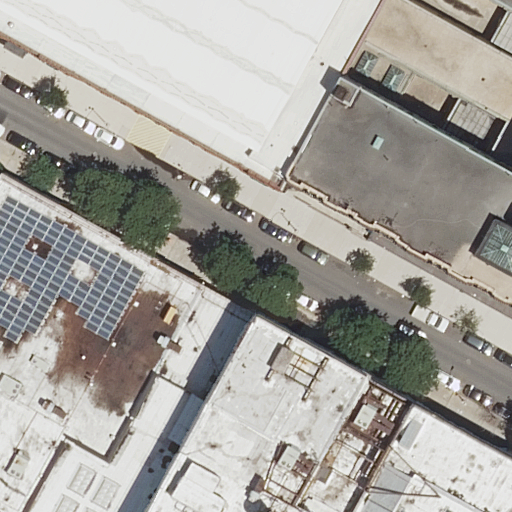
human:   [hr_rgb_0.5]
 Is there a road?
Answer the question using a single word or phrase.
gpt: yes

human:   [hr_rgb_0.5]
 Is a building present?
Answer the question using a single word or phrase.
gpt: yes

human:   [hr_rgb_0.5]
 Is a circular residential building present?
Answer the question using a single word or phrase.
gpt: no

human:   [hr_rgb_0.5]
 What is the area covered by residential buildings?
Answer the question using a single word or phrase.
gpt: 2219m2

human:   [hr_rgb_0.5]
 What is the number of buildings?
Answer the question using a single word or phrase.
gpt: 2

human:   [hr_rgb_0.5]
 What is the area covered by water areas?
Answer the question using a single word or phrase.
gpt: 0m2

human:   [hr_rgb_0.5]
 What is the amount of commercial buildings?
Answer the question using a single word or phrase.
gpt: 0

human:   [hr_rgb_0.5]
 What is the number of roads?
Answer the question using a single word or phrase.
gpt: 1

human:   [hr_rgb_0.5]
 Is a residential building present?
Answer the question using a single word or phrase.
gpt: yes

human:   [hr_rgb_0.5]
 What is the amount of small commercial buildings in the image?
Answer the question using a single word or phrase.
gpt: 0

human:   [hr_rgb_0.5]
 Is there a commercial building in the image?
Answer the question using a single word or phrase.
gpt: no

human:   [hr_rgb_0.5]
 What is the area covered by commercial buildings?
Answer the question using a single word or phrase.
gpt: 0m2

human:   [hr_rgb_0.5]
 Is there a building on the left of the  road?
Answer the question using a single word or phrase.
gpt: yes

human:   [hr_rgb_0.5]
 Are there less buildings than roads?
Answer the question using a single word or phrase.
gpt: no

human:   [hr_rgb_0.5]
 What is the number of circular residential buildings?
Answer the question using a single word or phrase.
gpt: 0

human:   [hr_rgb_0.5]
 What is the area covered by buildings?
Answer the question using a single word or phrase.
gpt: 2219m2

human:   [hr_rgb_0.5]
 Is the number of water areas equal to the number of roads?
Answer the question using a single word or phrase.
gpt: no

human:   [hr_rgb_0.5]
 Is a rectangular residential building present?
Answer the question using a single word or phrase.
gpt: yes

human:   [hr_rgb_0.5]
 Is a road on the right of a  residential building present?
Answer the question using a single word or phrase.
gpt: yes

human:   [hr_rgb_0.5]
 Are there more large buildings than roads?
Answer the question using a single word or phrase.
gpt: no

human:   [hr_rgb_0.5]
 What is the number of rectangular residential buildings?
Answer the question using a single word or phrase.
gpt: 2

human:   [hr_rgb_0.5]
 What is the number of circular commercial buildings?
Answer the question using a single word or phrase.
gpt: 0

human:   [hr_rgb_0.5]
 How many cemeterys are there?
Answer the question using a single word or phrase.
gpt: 0

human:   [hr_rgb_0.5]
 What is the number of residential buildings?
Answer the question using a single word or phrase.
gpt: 2

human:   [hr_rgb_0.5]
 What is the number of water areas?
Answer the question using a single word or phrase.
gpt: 0

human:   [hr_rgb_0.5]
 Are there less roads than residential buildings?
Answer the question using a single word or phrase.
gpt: yes

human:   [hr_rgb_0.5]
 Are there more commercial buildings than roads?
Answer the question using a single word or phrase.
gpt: no

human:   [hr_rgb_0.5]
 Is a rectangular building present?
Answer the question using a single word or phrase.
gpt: yes

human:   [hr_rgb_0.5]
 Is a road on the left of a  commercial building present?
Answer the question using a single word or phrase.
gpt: no

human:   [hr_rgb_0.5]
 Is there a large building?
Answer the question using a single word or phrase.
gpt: yes

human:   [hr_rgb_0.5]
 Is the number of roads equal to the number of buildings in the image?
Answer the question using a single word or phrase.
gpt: no

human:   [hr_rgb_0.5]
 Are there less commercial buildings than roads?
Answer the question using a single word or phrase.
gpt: yes

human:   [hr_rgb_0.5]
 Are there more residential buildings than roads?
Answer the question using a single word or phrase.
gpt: yes

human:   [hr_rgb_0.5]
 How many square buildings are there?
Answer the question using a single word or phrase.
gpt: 0

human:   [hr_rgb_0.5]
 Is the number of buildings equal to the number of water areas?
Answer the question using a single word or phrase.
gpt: no

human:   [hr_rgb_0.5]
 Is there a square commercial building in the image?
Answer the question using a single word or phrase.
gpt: no

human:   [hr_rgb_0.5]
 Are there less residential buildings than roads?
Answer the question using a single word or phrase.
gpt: no

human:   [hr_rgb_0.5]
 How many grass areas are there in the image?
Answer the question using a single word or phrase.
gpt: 0

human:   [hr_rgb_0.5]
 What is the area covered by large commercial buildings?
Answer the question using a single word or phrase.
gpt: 0m2

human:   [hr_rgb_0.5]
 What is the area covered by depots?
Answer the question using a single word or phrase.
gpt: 0m2

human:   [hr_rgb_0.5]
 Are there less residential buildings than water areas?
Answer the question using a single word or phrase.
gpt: no

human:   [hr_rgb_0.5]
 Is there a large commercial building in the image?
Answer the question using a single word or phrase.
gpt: no

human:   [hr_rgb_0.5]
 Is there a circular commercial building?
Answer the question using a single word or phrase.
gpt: no

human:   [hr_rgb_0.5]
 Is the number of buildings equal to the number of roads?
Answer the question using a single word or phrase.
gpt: no

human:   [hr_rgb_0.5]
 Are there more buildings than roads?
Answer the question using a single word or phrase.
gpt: yes

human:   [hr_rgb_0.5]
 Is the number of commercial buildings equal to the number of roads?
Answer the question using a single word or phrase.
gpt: no

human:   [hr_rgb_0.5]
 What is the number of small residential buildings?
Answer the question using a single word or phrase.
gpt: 1

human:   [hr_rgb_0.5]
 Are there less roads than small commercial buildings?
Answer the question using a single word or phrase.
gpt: no

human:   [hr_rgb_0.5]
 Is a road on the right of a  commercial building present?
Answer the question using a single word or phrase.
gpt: no

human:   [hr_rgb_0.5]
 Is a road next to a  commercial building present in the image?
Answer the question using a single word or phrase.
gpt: no

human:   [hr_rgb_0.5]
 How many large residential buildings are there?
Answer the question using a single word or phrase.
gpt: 1

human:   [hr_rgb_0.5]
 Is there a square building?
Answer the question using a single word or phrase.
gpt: no

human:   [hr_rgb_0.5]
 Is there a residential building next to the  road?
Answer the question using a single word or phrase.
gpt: yes

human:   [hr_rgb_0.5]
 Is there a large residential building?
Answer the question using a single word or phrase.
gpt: yes

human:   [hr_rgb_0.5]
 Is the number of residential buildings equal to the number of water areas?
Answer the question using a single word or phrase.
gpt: no

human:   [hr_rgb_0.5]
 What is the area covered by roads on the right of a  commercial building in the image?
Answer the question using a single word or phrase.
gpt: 0m2

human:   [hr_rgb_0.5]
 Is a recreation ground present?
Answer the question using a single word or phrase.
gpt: no

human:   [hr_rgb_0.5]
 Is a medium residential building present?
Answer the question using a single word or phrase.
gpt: no

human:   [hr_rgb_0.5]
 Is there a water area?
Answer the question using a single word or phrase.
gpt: no

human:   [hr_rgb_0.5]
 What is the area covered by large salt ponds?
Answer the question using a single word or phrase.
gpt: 0m2

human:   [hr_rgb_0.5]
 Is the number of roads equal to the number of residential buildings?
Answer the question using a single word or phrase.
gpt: no

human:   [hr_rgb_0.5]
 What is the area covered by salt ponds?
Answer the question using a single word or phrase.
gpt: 0m2

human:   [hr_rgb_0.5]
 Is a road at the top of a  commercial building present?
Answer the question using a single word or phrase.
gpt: no

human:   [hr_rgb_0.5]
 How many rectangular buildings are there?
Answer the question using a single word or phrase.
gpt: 2